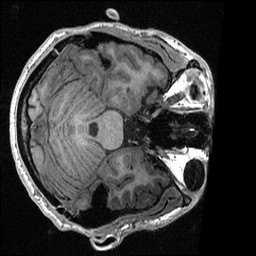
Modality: T1w
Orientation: axial
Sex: male
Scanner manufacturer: ge
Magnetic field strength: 3 T
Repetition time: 0.0064 s
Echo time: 0.00281 s